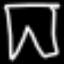
Label: pants